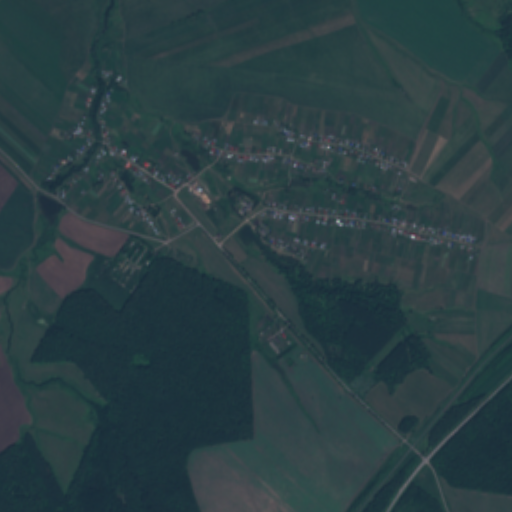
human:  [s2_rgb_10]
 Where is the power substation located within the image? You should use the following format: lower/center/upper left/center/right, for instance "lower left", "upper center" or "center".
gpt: The power substation is located in the lower center of the image.
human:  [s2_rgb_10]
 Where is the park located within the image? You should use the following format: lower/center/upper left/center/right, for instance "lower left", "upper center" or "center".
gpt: There is no park in the image.